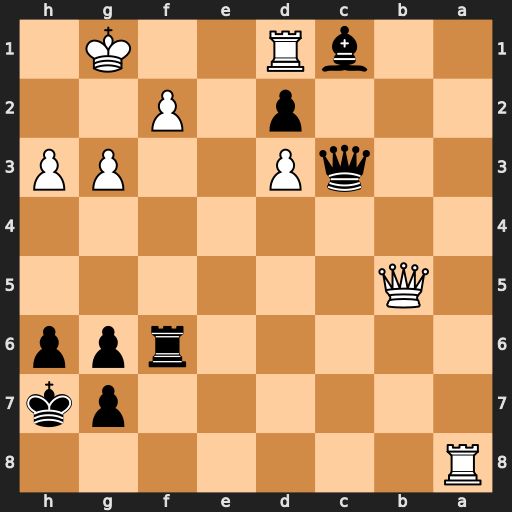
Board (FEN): R7/6pk/5rpp/1Q6/8/2qP2PP/3p1P2/2bR2K1
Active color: b
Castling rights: -
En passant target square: -
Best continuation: Qd4 Rh8+ Kxh8 Qe8+ Kh7